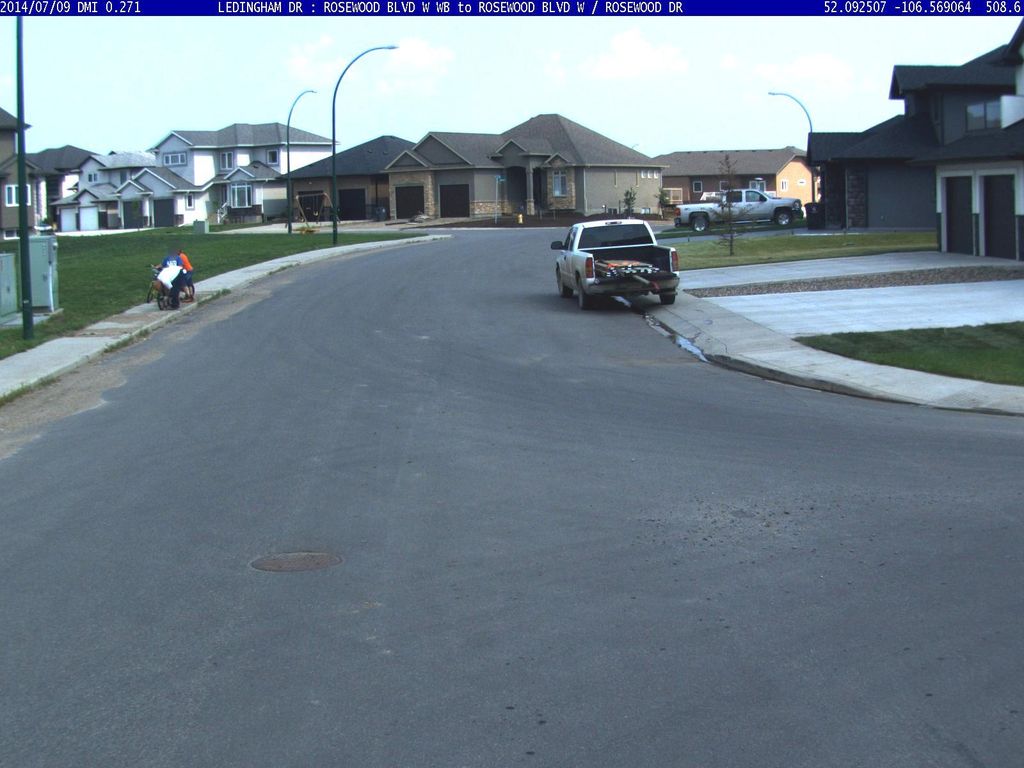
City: saskatoon